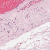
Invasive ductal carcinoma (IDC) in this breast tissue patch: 0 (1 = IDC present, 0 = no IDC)